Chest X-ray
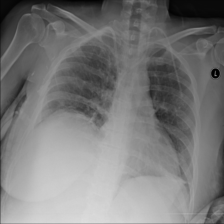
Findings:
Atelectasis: positive
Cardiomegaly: negative
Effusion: negative
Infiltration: negative
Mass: negative
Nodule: negative
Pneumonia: negative
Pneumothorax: negative
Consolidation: negative
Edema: negative
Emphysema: negative
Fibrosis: negative
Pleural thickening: negative
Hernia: negative